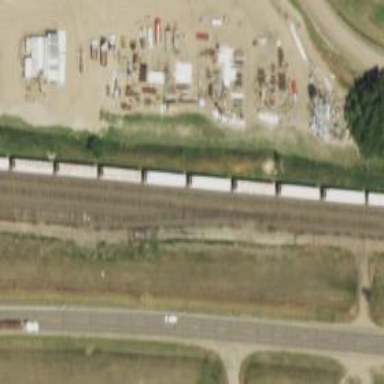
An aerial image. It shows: Rail spur service.